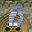
Label: 0